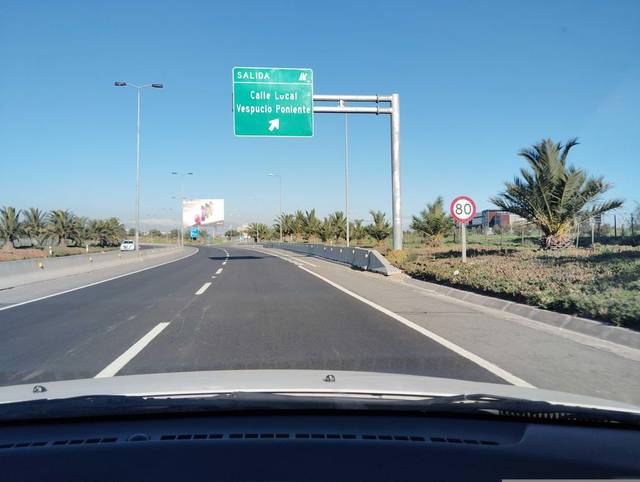
Region: Chile
Coordinates: -33.42, -70.792